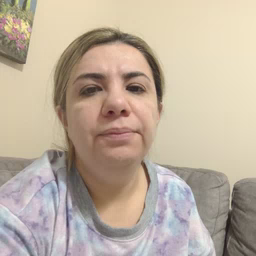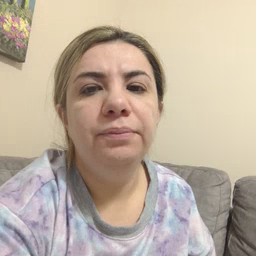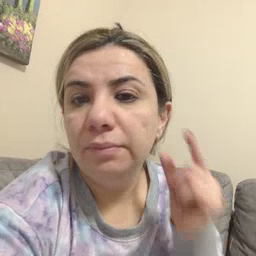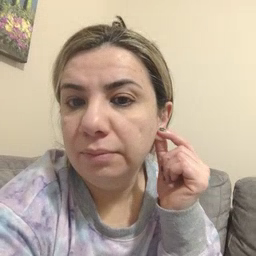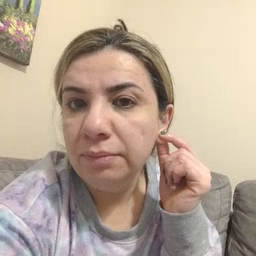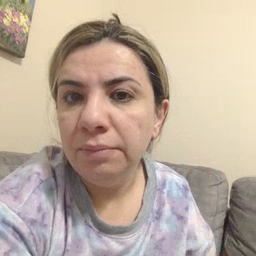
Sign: ear